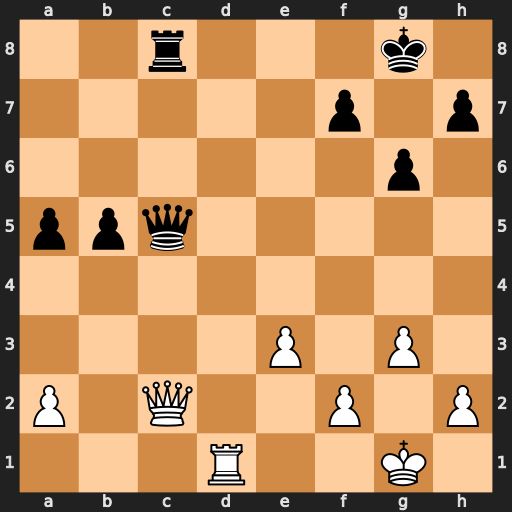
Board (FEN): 2r3k1/5p1p/6p1/ppq5/8/4P1P1/P1Q2P1P/3R2K1
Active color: w
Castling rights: -
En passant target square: -
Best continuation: Rd8+ Rxd8 Qxc5